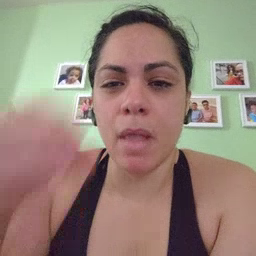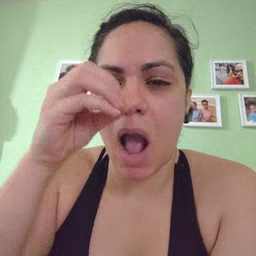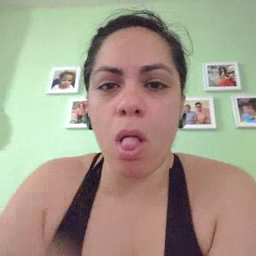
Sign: owl